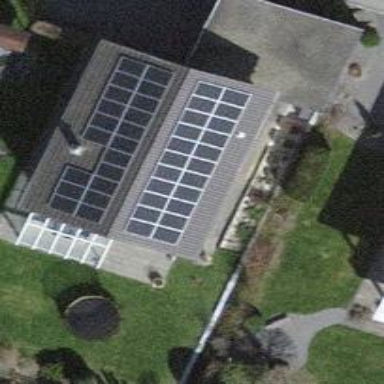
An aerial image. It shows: Solar photovoltaic panel generator.